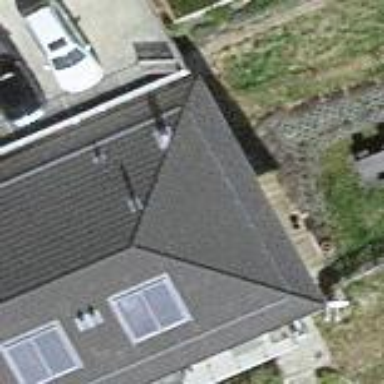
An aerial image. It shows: Simple and straightforward house.